Field crop: maize
Growth stage: 1
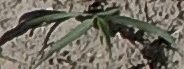
Species: sorghum